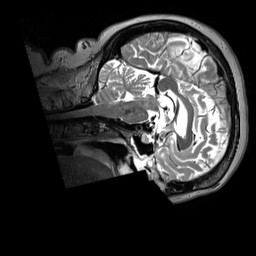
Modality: T2w
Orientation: sagittal
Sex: female
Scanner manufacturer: siemens
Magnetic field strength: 3 T
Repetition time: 3.2 s
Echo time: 0.409 s